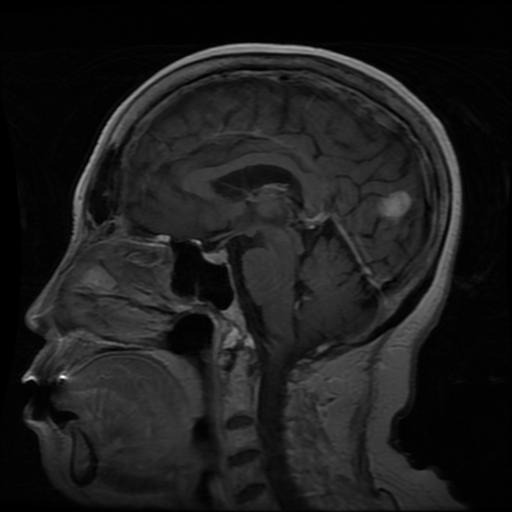
Label: meningioma